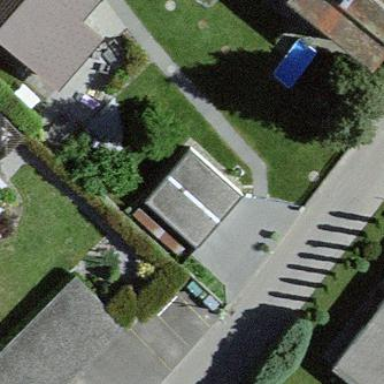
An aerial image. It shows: Garage.